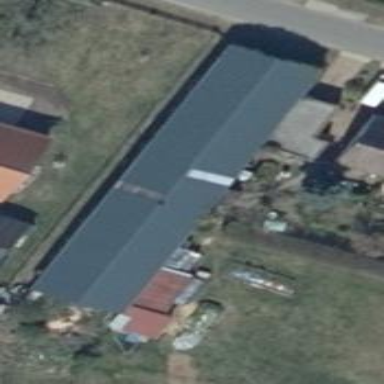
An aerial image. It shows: Flat-roofed building with red roof.